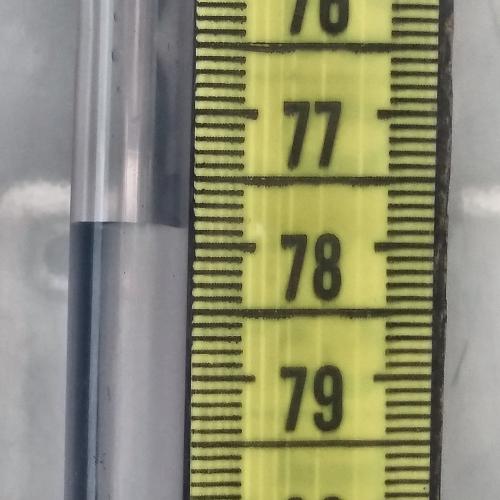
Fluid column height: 77.9 cm